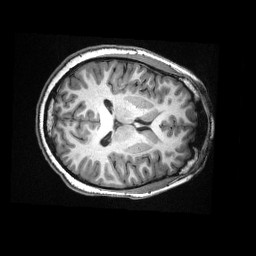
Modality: T1w
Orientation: axial
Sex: male